Interaction volume radius: 5 \u00c5
Interaction volume height: 25 \u00c5
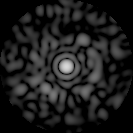
Disorder parameter: 0.8672